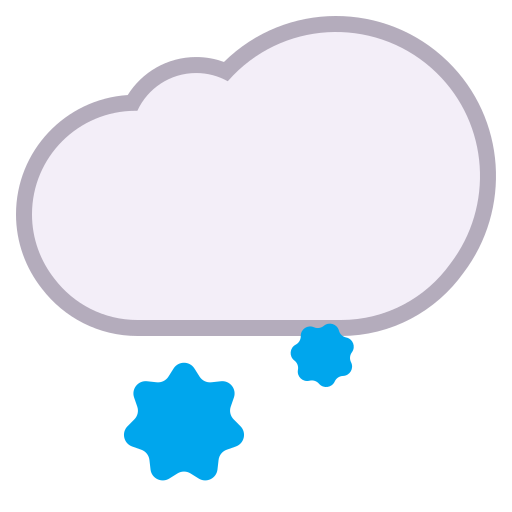
cloud with snow flat